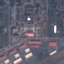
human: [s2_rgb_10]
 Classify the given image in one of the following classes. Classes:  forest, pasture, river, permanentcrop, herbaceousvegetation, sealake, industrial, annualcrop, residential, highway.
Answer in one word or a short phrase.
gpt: Industrial